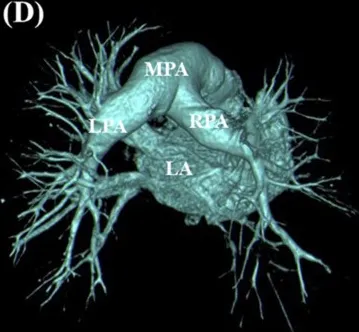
Postoperative CT imaging showing re-establishment of RPA blood flow (D).
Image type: radiology (ct)